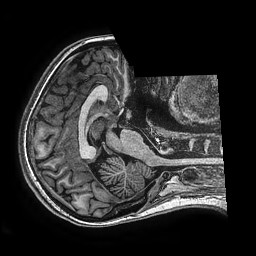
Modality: T1w
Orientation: axial
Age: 16
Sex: female
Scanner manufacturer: ge
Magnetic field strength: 3 T
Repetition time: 0.00766 s
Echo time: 0.003476 s